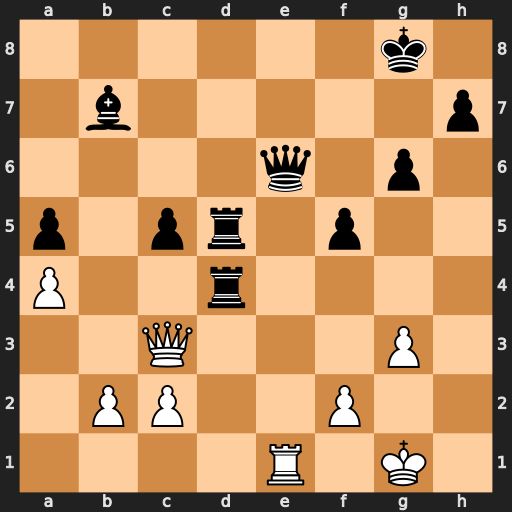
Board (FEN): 6k1/1b5p/4q1p1/p1pr1p2/P2r4/2Q3P1/1PP2P2/4R1K1
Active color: w
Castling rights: -
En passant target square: -
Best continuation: Rxe6 Rd1+ Re1